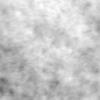
Label: no_change